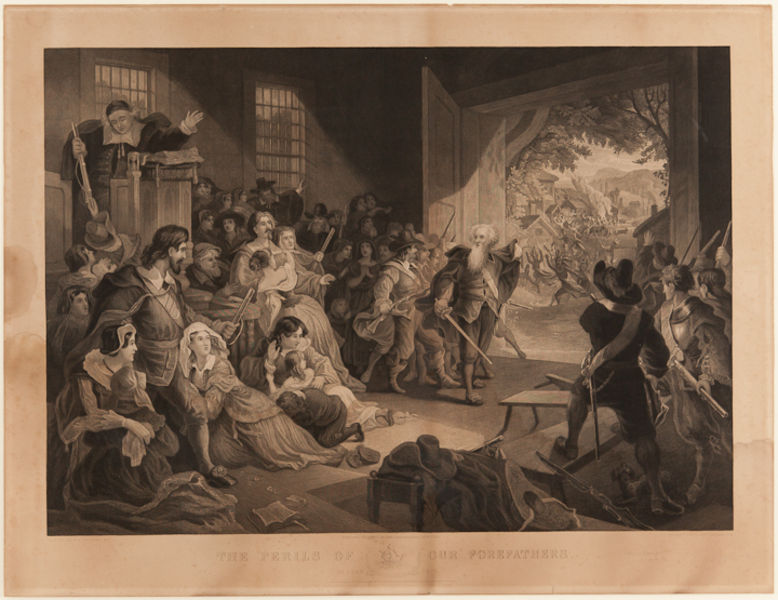
Titel: Perils of Our Forefathers (or The Angel of Hadley, 1675)
Künstler: John C. McRae
Standort: Amherst (Massachusetts, USA)
Institution: Mead Art Museum, Amherst College
Schlagwörter: church, court, crowd, fight, gathering, hat, men, people, priest, sword, swords, white, window, women, bench, black, girls, gray, grey, group, old, room, sitting, table, windows, woman, print, man, girl, trees, boy, child, realism, dog, hats, beard, children, door, town, peasants, family, doors, war, cane, outdoors, escape, chidlren, humans, stick, indian, shelter, scared, chruch, boys, barn, sepia, knee, fear, chaos, weapon, gun, rifle, benches, flee, attack, colonial, weapons, panic, surprise, political, puritan, refugees, cowboy, hide, families, defending, minister, preacher, defense, disturbance, perils, forefathers, perils of our forefathers, men and women, indian attack, cowboys, refuge, attach